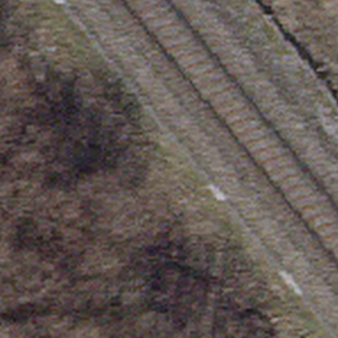
Label: other